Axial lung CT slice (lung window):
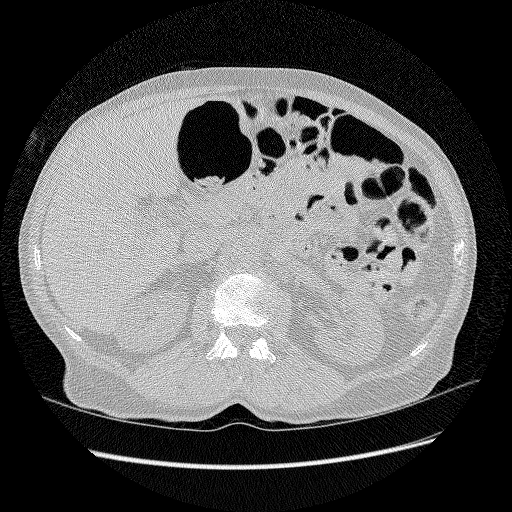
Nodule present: no